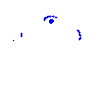
Particle: pion